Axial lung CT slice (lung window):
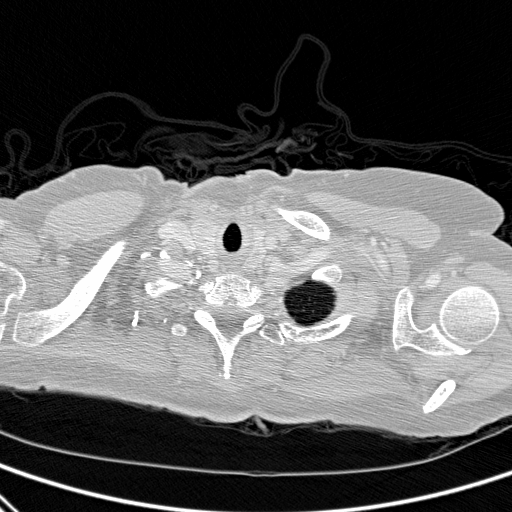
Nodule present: no